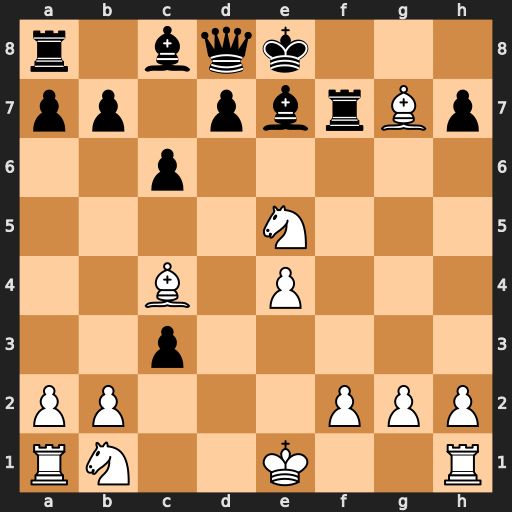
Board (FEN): r1bqk3/pp1pbrBp/2p5/4N3/2B1P3/2p5/PP3PPP/RN2K2R
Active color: w
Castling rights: KQq
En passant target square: -
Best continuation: Bxf7#